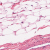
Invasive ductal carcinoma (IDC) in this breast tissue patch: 0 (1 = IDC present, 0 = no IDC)